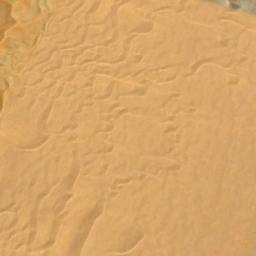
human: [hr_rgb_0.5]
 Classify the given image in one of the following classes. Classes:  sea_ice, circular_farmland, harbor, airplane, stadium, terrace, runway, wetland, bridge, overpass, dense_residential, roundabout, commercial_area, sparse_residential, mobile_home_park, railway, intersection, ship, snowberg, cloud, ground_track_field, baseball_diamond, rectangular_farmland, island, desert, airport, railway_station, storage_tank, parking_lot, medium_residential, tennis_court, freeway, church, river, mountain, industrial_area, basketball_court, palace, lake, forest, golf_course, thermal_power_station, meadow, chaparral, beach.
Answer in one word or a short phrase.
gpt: desert